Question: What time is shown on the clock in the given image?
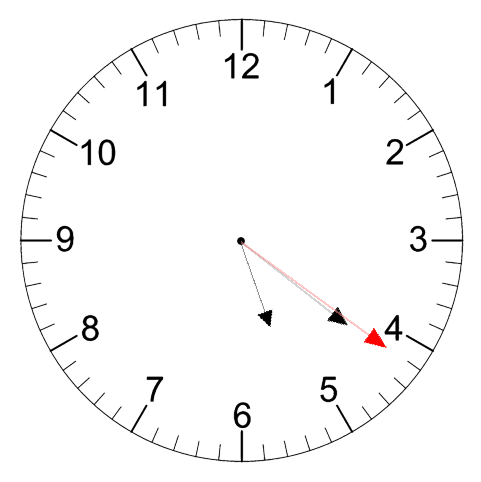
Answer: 05:21:21